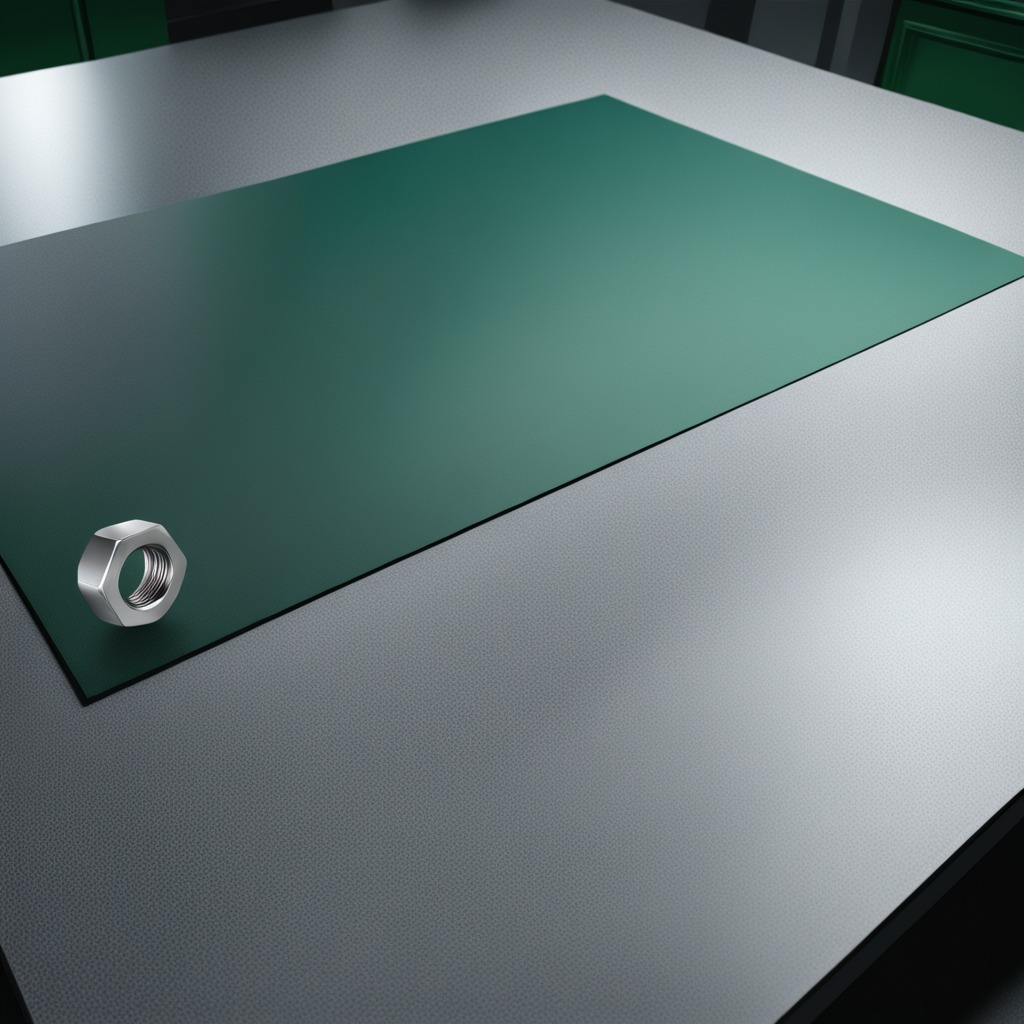
A metal nut lies on a clean granite tabletop covered with a green rubber mat inside a workshop under bright overhead lighting crisp shadows high clarity worn but beneath the mat.